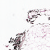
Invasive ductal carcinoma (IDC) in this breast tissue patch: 0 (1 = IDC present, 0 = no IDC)